Interaction volume radius: 10 \u00c5
Interaction volume height: 25 \u00c5
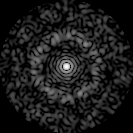
Disorder parameter: 0.8492